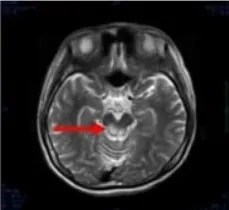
(A-E) Axial, T2-weighted MRI at 2 months following hospitalization revealed hyperintensities in the bilateral thalamus (arrow and hollow arrow in A), tegmental area of the midbrain (arrow in B), pons (hollow arrow in C), and medulla (arrow in D).
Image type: radiology (mri)